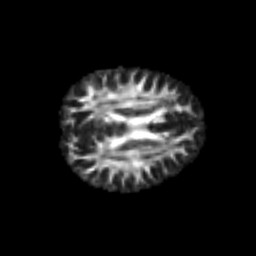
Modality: FA
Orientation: axial
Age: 25
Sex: male
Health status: healthy